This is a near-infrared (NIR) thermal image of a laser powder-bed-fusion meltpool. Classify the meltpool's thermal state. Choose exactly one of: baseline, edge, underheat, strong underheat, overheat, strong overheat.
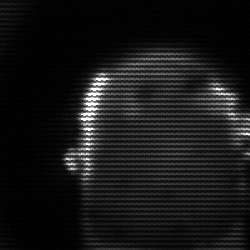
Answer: baseline